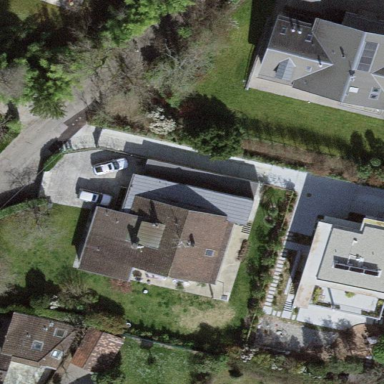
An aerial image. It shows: Garden surrounded by fence.